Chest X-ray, AP view. Patient: 21 years old, sex M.
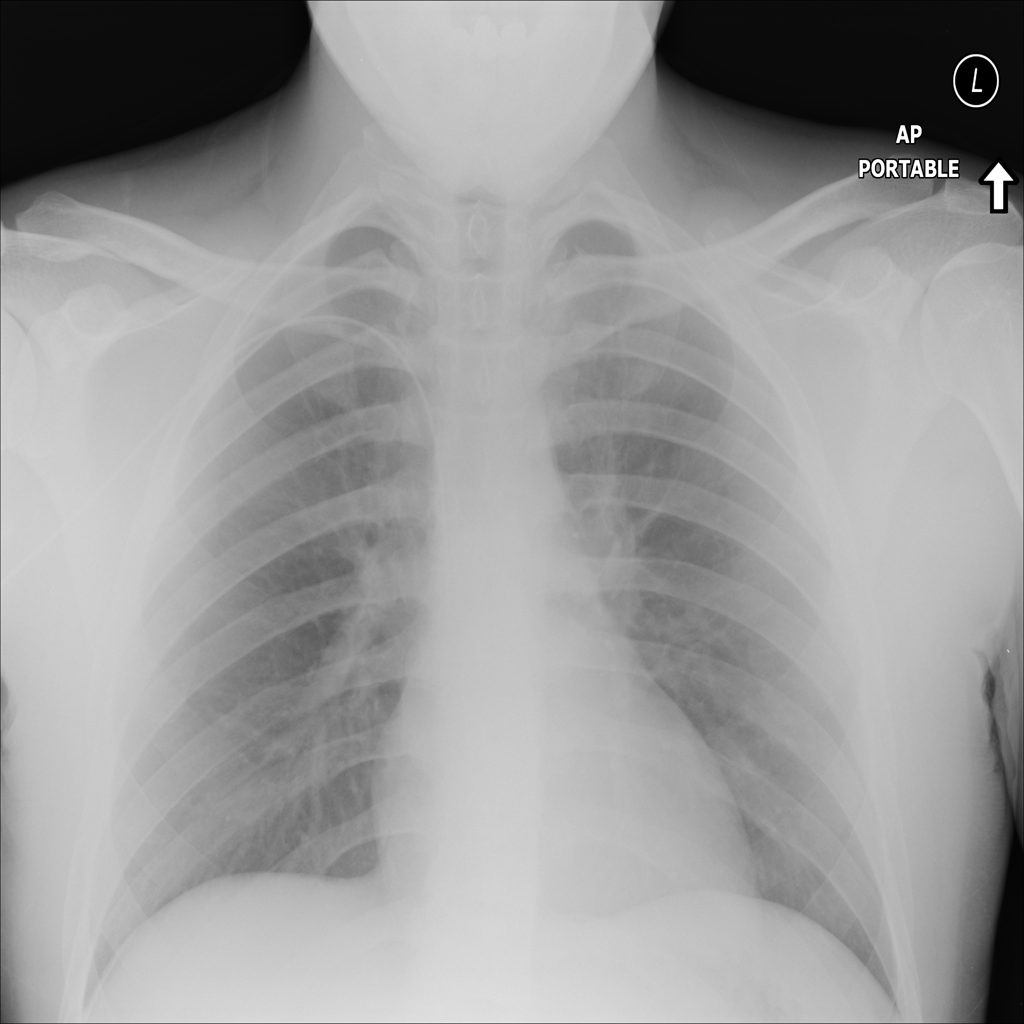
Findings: No Finding